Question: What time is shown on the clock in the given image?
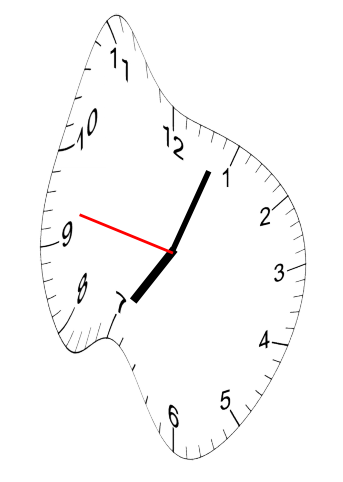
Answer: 07:03:47